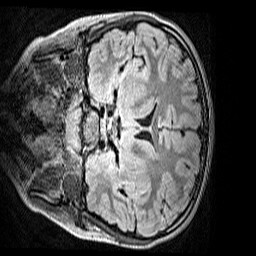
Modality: FLAIR
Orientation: coronal
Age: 12
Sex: male
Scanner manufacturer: siemens
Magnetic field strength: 3 T
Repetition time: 5 s
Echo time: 0.388 s